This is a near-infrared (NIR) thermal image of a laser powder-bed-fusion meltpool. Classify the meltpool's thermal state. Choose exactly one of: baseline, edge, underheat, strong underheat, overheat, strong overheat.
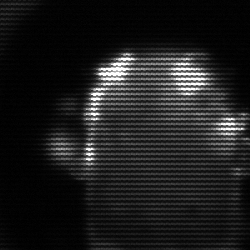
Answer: baseline